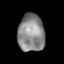
Tissue: prostate
Cell type: Fibroblasts
Senescence score: 0.7624
Nuclear area (px): 982
Mean DAPI intensity: 136.835